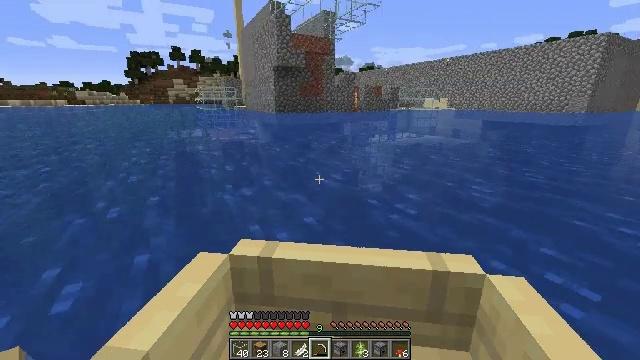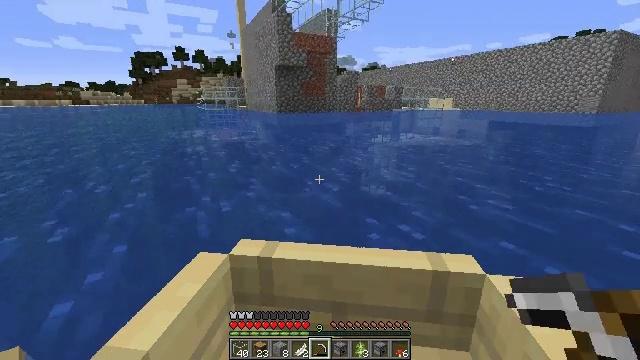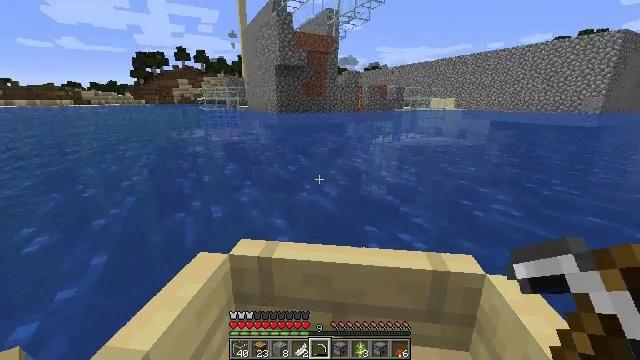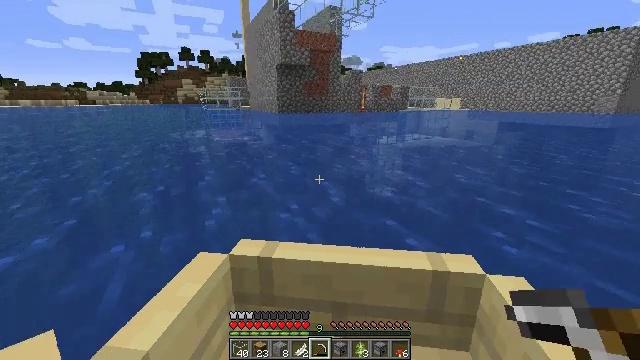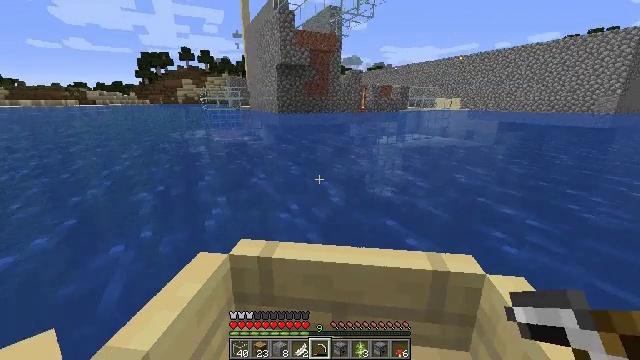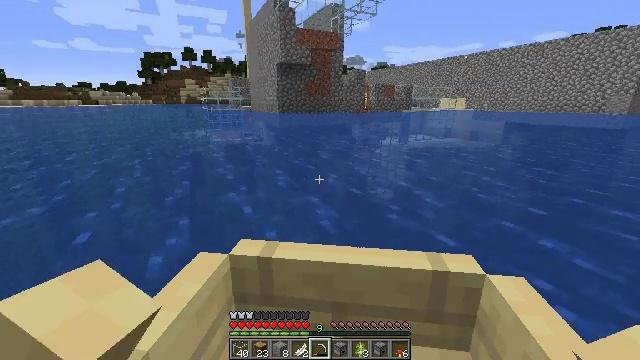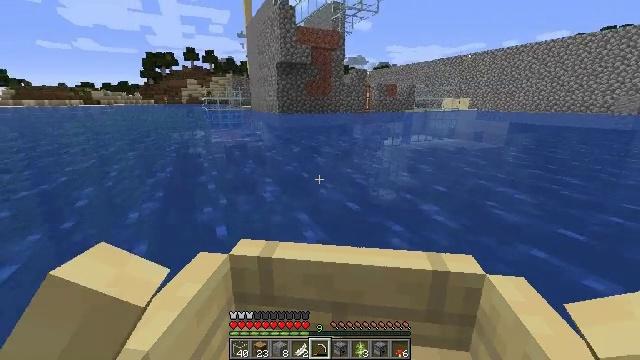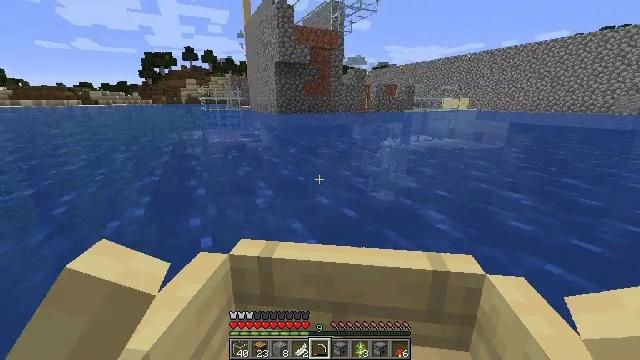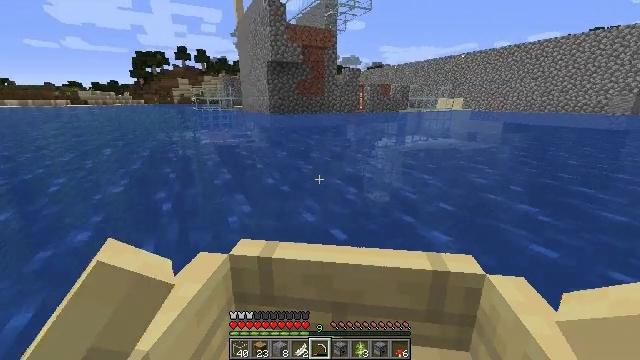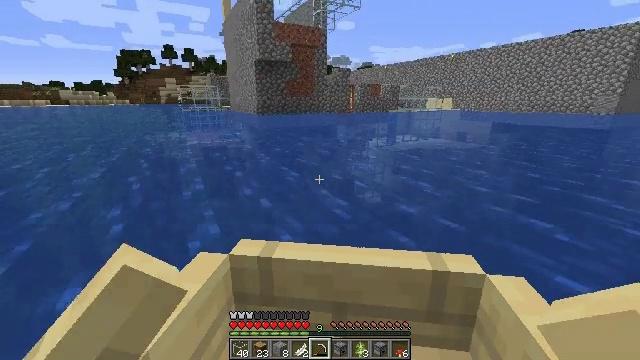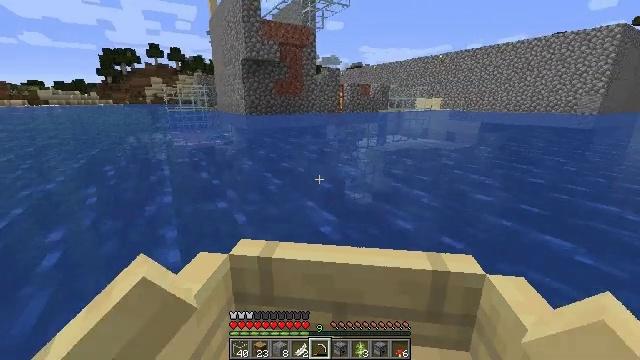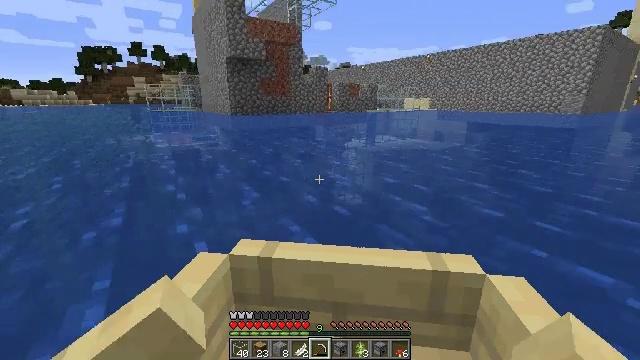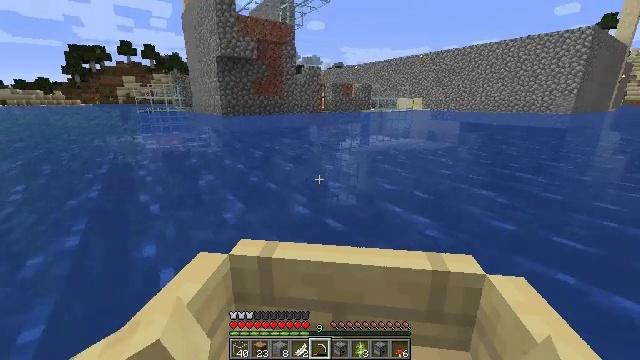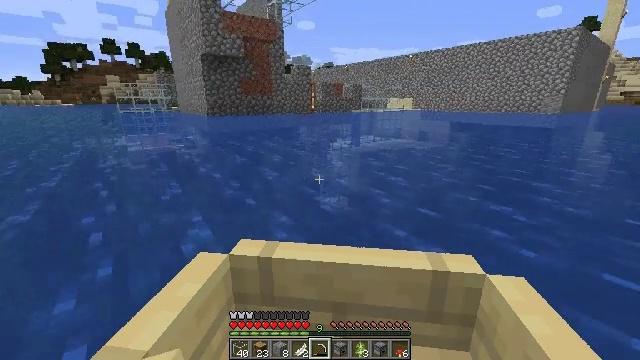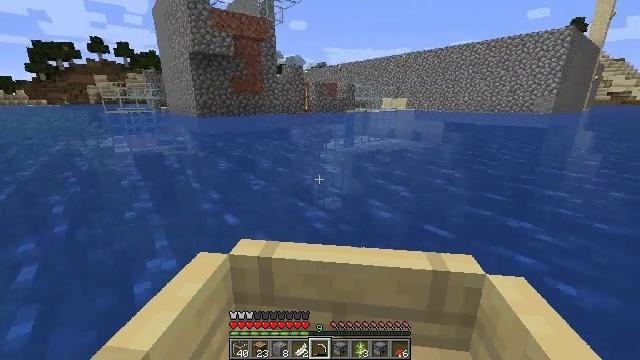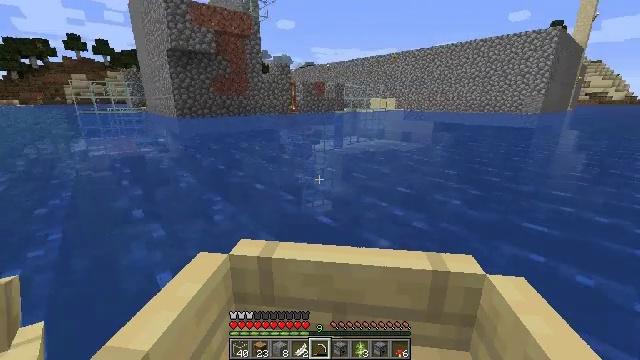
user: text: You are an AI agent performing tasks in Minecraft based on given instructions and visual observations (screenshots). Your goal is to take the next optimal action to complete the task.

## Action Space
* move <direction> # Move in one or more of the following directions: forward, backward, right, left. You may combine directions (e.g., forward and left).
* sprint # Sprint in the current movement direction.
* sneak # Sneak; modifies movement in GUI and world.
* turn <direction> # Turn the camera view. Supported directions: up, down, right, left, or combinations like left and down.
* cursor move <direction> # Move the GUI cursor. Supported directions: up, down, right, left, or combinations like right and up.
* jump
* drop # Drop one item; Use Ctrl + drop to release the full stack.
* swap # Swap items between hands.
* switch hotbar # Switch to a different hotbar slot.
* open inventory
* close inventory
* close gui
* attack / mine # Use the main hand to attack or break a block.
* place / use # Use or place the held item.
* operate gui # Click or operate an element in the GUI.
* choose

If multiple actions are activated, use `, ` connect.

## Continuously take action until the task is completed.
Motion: motion action
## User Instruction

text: Collect granite stairs by holding left button.
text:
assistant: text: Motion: no_op
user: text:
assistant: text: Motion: move forward
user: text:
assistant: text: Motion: move forward
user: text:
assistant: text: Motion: move forward
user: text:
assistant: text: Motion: move forward
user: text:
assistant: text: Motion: move forward and move right
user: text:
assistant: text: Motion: move forward and move right
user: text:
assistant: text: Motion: move forward and move right
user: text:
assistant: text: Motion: move forward
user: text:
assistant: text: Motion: move forward
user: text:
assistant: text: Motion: move forward
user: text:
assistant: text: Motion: move forward
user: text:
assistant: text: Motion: move forward
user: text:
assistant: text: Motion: move forward
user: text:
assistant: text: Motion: move forward
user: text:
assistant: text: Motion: move forward
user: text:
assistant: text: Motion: move forward and move left
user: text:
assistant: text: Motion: move forward and move left
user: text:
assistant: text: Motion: move forward and move left
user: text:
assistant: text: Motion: move forward and move left
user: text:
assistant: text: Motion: move forward
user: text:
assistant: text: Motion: move forward
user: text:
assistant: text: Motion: move forward
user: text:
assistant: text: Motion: no_op
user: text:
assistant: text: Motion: move forward
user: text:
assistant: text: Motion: move forward
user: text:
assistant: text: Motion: move forward
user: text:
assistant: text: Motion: move forward
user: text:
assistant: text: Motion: move forward
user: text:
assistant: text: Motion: move forward